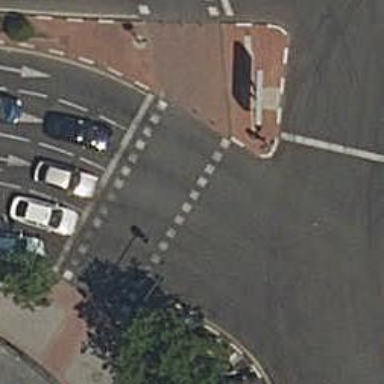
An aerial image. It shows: Road crossing with traffic signals.